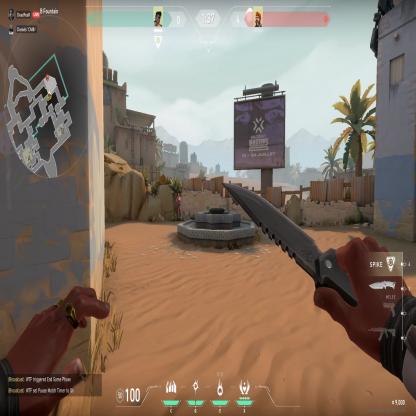
Label: enemy